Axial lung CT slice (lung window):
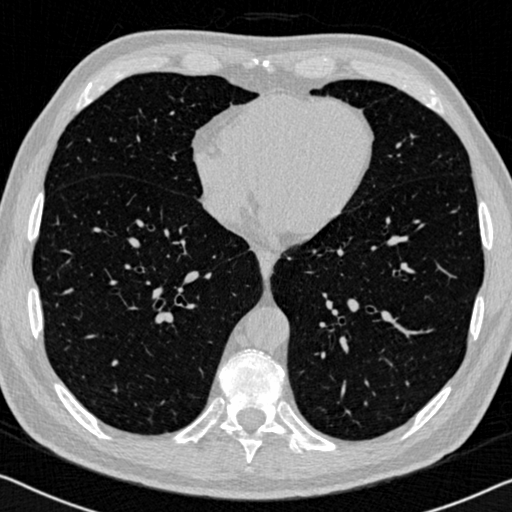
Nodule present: no